Aerial crown-view tile of a tropical tree (Barro Colorado Island, Panama), acquired 20241112:
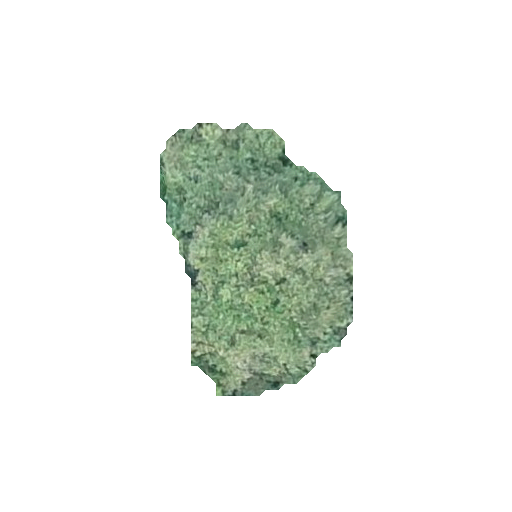
Species: Pourouma bicolor
GBIF accepted scientific name: Pourouma bicolor
Crown area: 60.441 m²